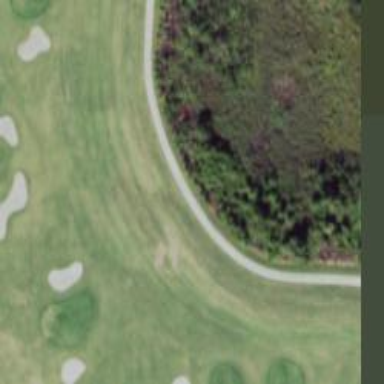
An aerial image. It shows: Path for golf carts.